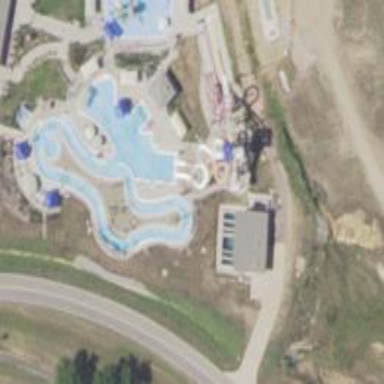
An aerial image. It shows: Water slide attraction.